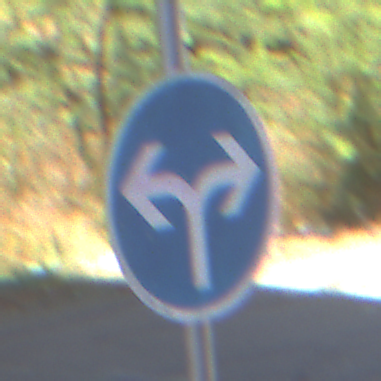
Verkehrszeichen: VorgeschriebeneFahrtrichtungRechtsOderLinks
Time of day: Midday
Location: Roofed (Underpass)
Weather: Clear
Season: NotSpecified
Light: Natural